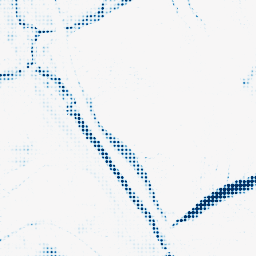
Category: morphological
Decomposition family: morphological_ellipse
Decomposition parameters: operation: closing
width: 20
height: 5
Upsampling method: sinc_hamming
Upsampling parameters: scale: 8
kernel_size: 4
Upsampling scale: 8